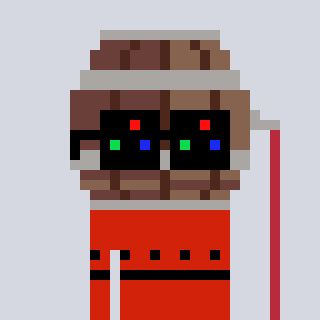
a pixel art character with square black sunglasses, a wine barrel-shaped head and a red-colored body on a cool background